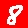
Digit: 8